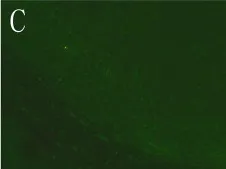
Indirect immunofluorescence assay of autoimmune encephalitis antibodies. (C) Tissue based assay for blood antibodies against monkey cerebellum.
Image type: pathology (immunostaining)